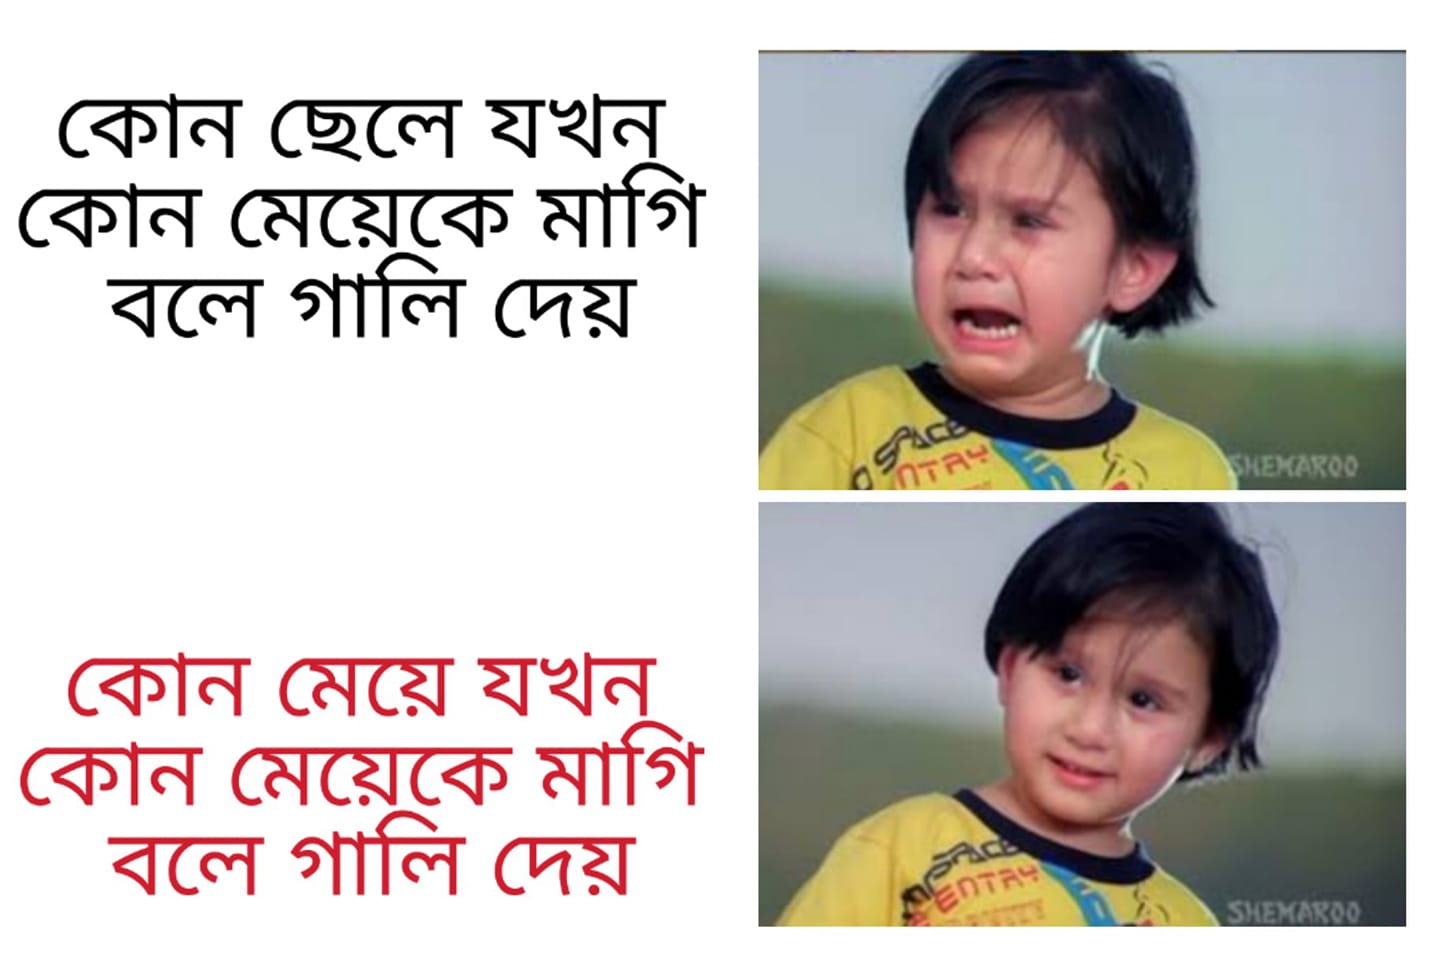
Caption: কোন ছেলে যখন কোন মেয়েকে মাগি বলে গালি দেয়     কোন মেয়ে যখন কোন মেয়েকে মাগি বলে গালি দেয়
Label: hate